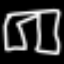
Label: pants